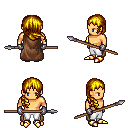
a pixel art fantasy rpg character, male body template, human, tanned skin, brown cape, white pants, blonde right-swept hairstyle, metal gloves, gold boots, spear, four views (front, back, left, right), 2x2 character sprite sheet, small pixel art, hard edges, no anti-aliasing